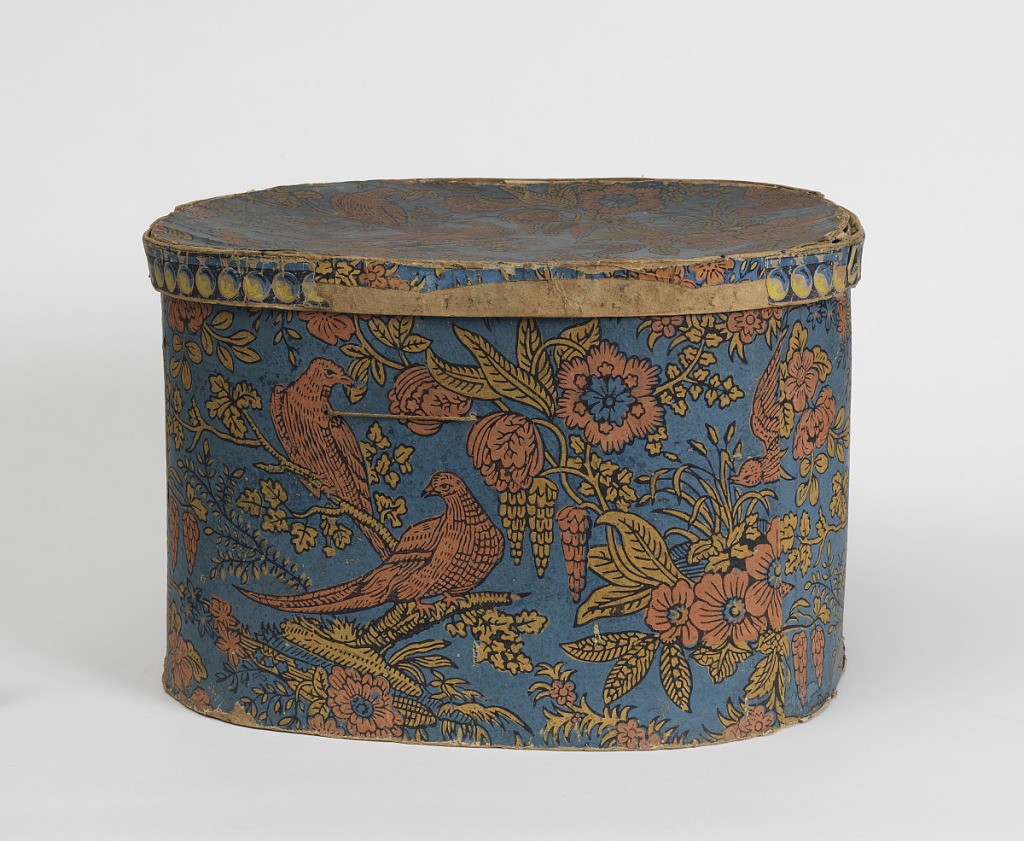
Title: Bandbox
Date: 1830–40
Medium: Block-printed paper on pasteboard support
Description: Block print repeat design wallpaper pattern: on blue background, two salmon-colored birds on yellow limb with leaves, sprays of salmon and yellow flowers and leaves, salmon-colored bird in flight. Over-all diagonal movement of pattern. Rim border: band of strung beads with yellow and blue highlights on blue background.